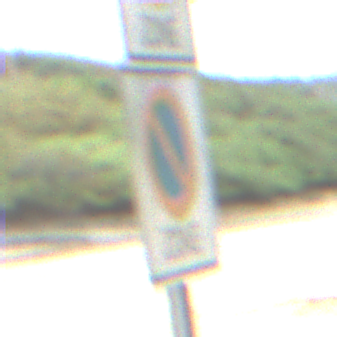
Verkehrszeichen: BeginnEingeschraenktesHalteverbotZone
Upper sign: BeginnZone30
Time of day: Midday
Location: Roofed (Beach)
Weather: Overcast
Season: NotSpecified
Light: Natural